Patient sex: F
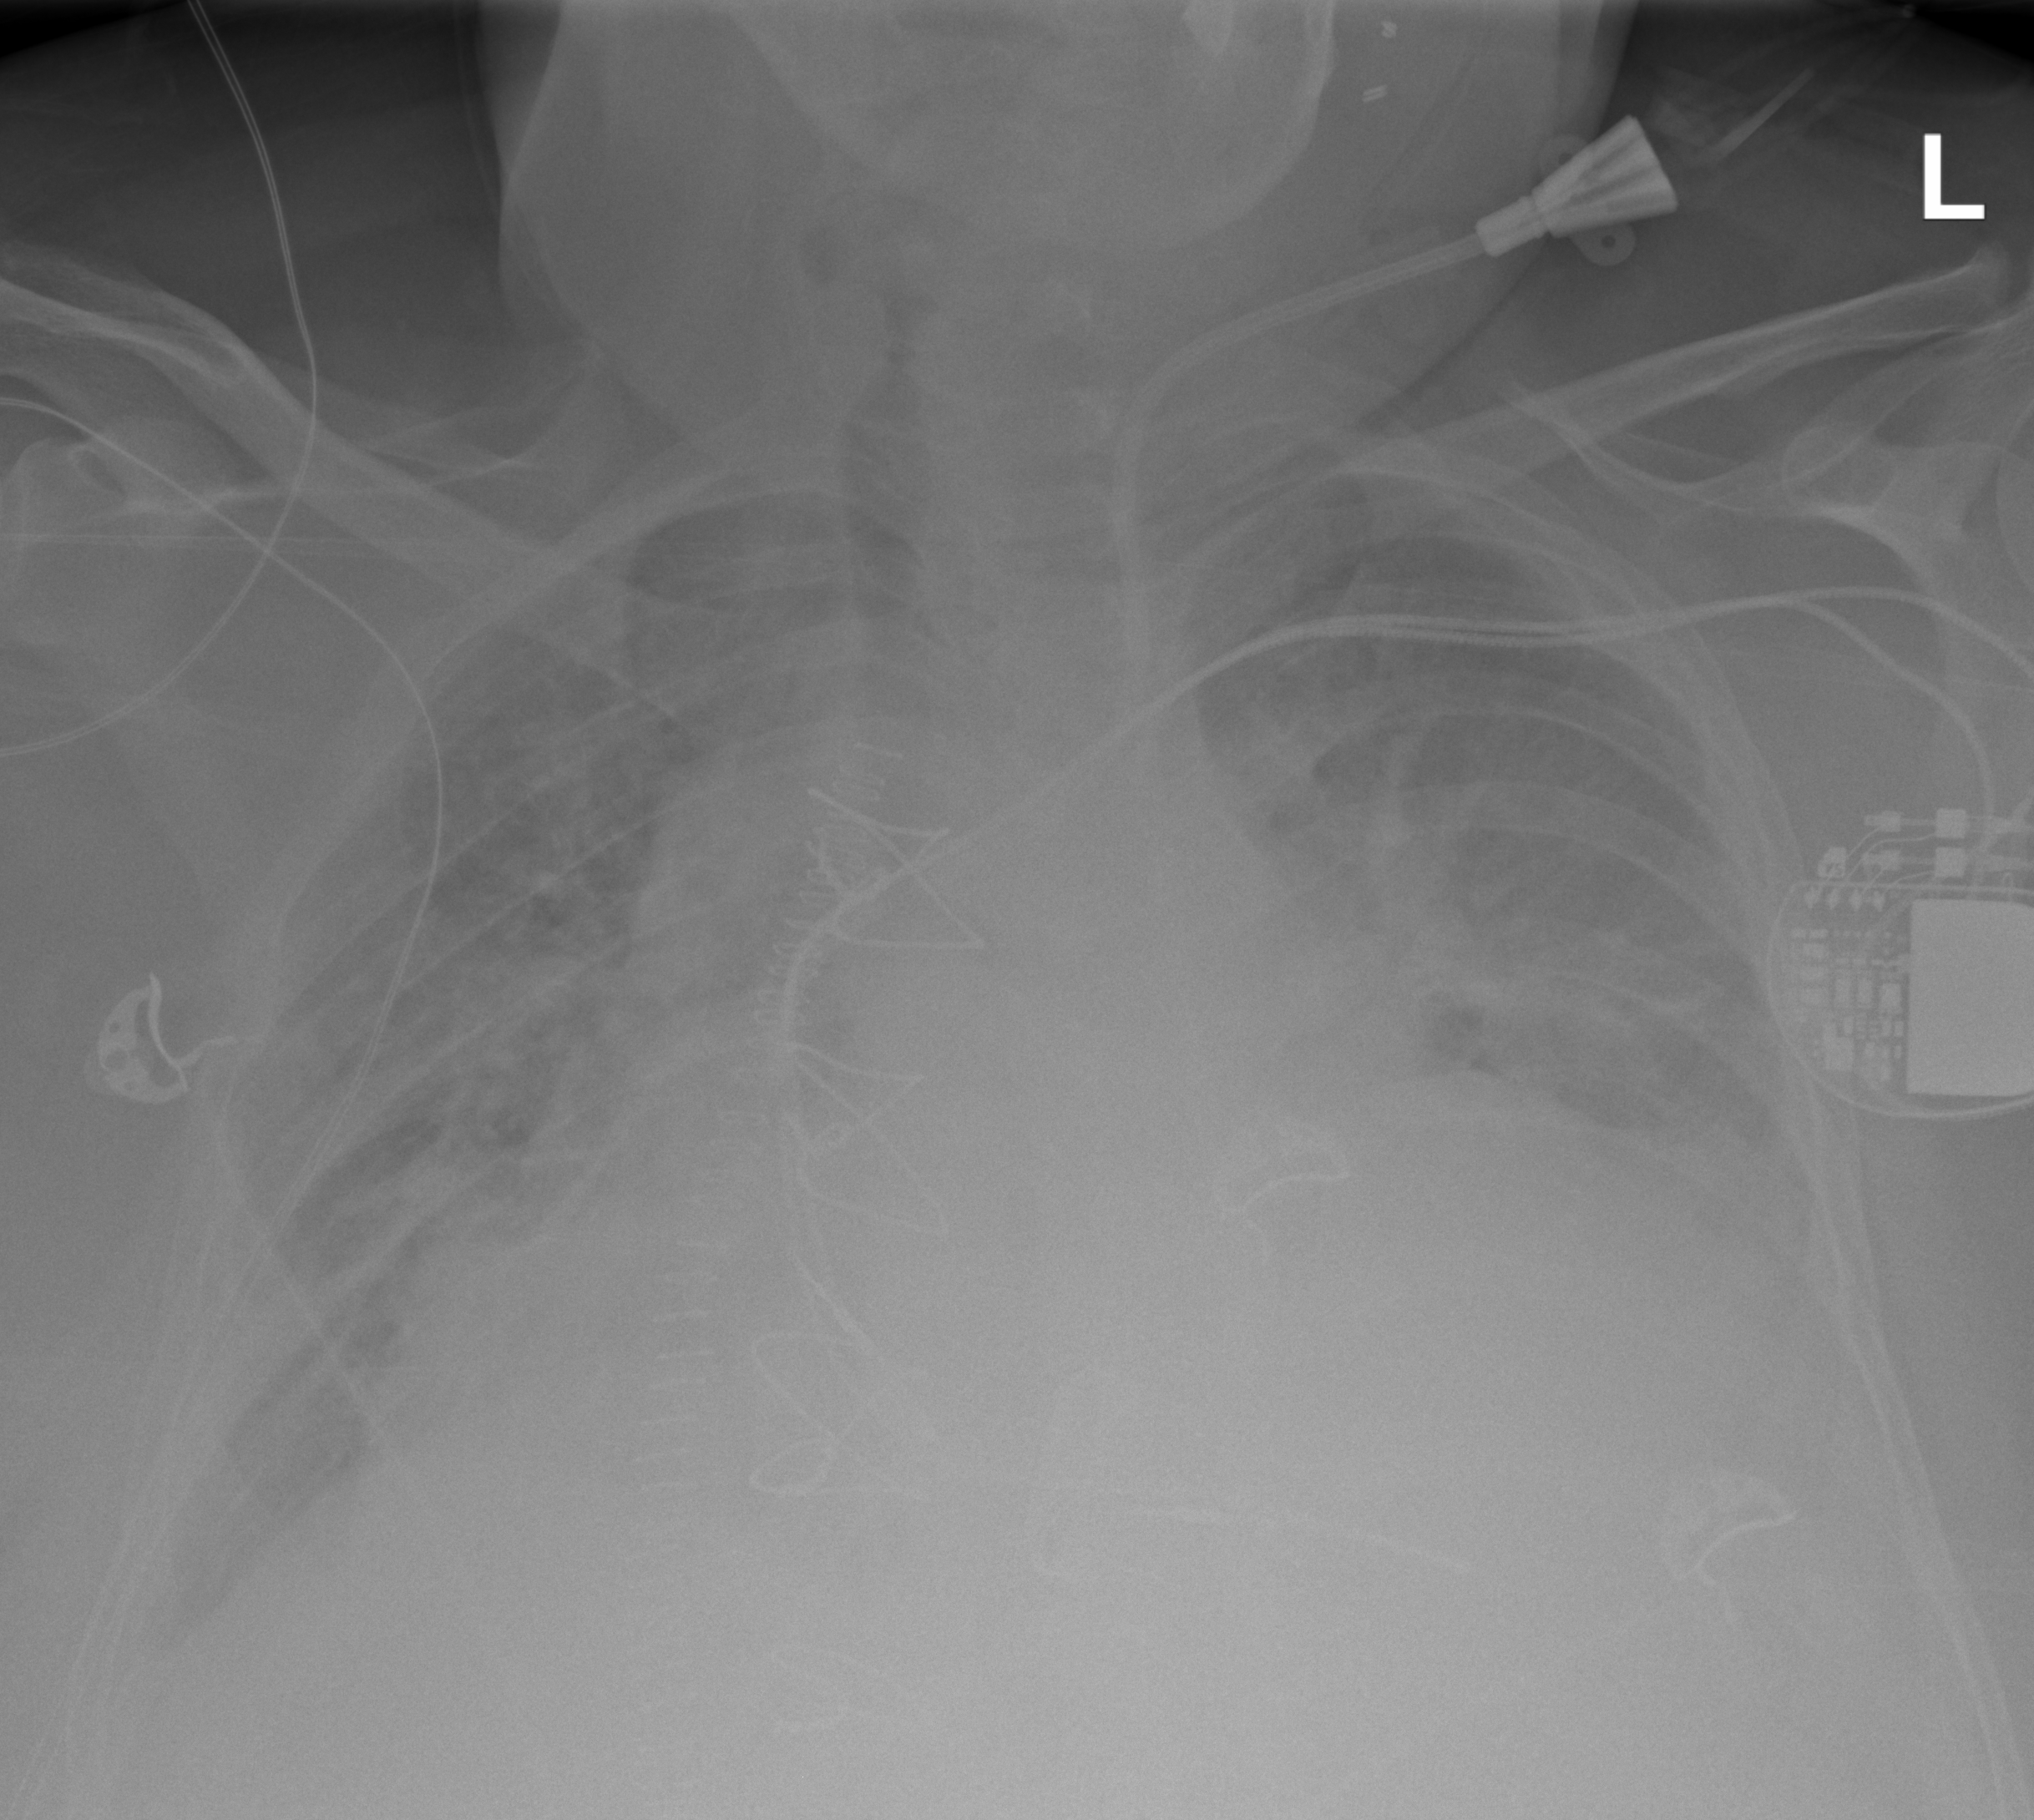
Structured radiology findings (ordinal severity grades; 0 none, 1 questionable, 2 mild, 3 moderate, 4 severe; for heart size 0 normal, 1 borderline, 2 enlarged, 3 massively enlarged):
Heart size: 3
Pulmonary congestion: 3
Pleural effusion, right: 2
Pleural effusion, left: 2
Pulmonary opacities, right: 3
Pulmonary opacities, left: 2
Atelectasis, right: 2
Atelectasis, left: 2